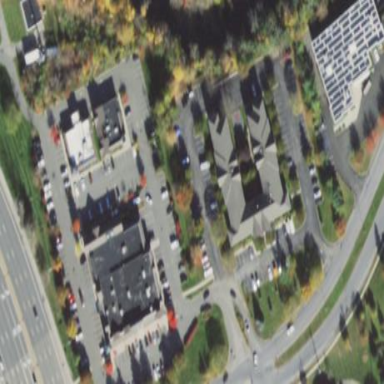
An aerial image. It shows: Retail area.